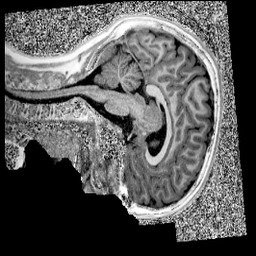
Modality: UNIT1
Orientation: sagittal
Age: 11
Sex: female
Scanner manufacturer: siemens
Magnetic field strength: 3 T
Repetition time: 4 s
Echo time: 0.00299 s